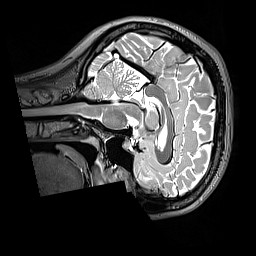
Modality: T2w
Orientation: sagittal
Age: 22
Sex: female
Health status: healthy
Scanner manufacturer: siemens
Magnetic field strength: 3 T
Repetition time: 3.2 s
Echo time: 0.568 s